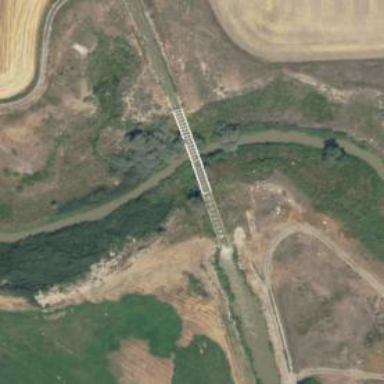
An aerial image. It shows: Aqueduct bridge over canal.